Question: Eclipse is closing while loading any XML layout with this message 'Java was started but returned exit code -<PHONE>'
'''
-startup
plugins/org.eclipse.equinox.launcher_1.3.0.v20120522-1813.jar
--launcher.library
plugins/org.eclipse.equinox.launcher.win32.win32.x86_64_1.1.200.v20120522-1813
-product
com.android.ide.eclipse.adt.package.product
--launcher.XXMaxPermSize
256M
-showsplash
com.android.ide.eclipse.adt.package.product
--launcher.XXMaxPermSize
256m
--launcher.defaultAction
openFile
-vmargs
-Dosgi.requiredJavaVersion=1.6
-Xms512m
-Xmx1024m
-Xss1024k
-Declipse.buildId=v21.0.0-519525
'''

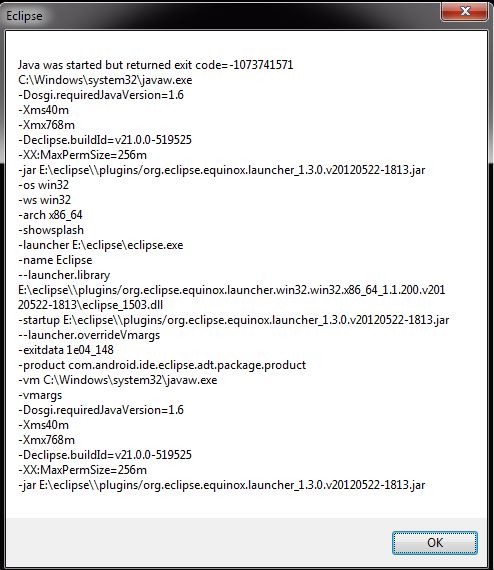
Answer: Thanks everyone for sharing solutions with me it seem that I had corrupted xml ( I am still not sure what corrupted means but it was forcing the IDE to crash) here is a snippet:
'''
<com.android.example.EndlesScrollView...
<FrameLayout...
<LinearLayout...
'''
Each time I tried to use 'Graphical layout' view in eclipse the IDE crashes, All I did was to delete that XML totally and re-create it from scratch, it seems something wrong with the XML Tags which preventing the 'Graphical layout' from correctly displaying the correct UI.